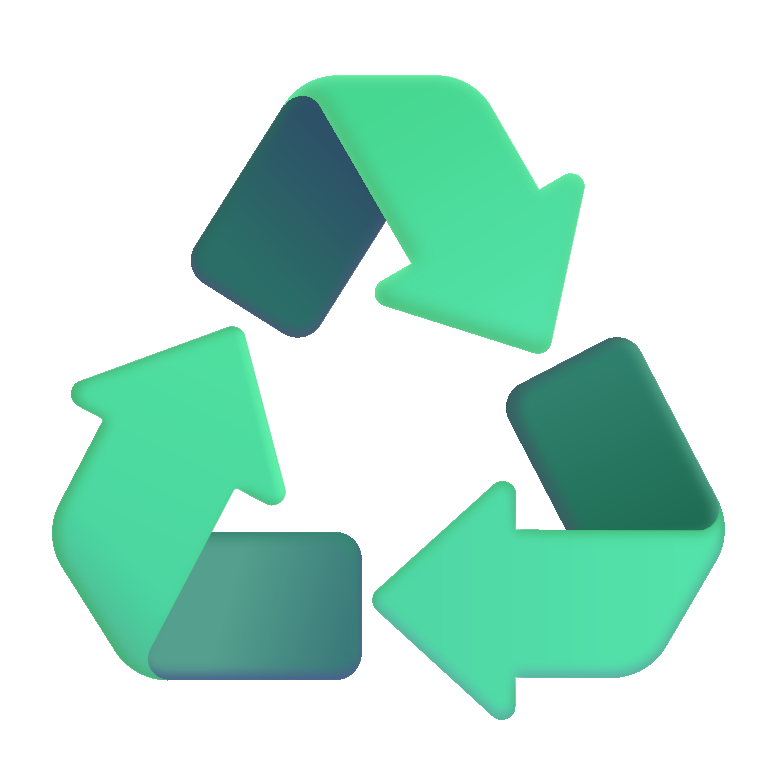
recycling symbol color